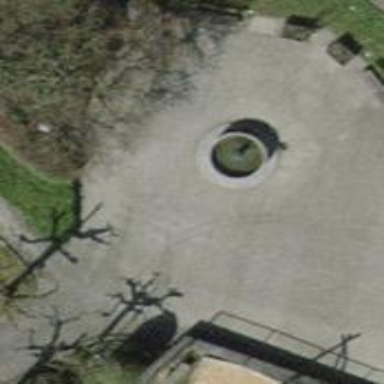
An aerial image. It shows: Fountain.